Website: slack
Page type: billing-address
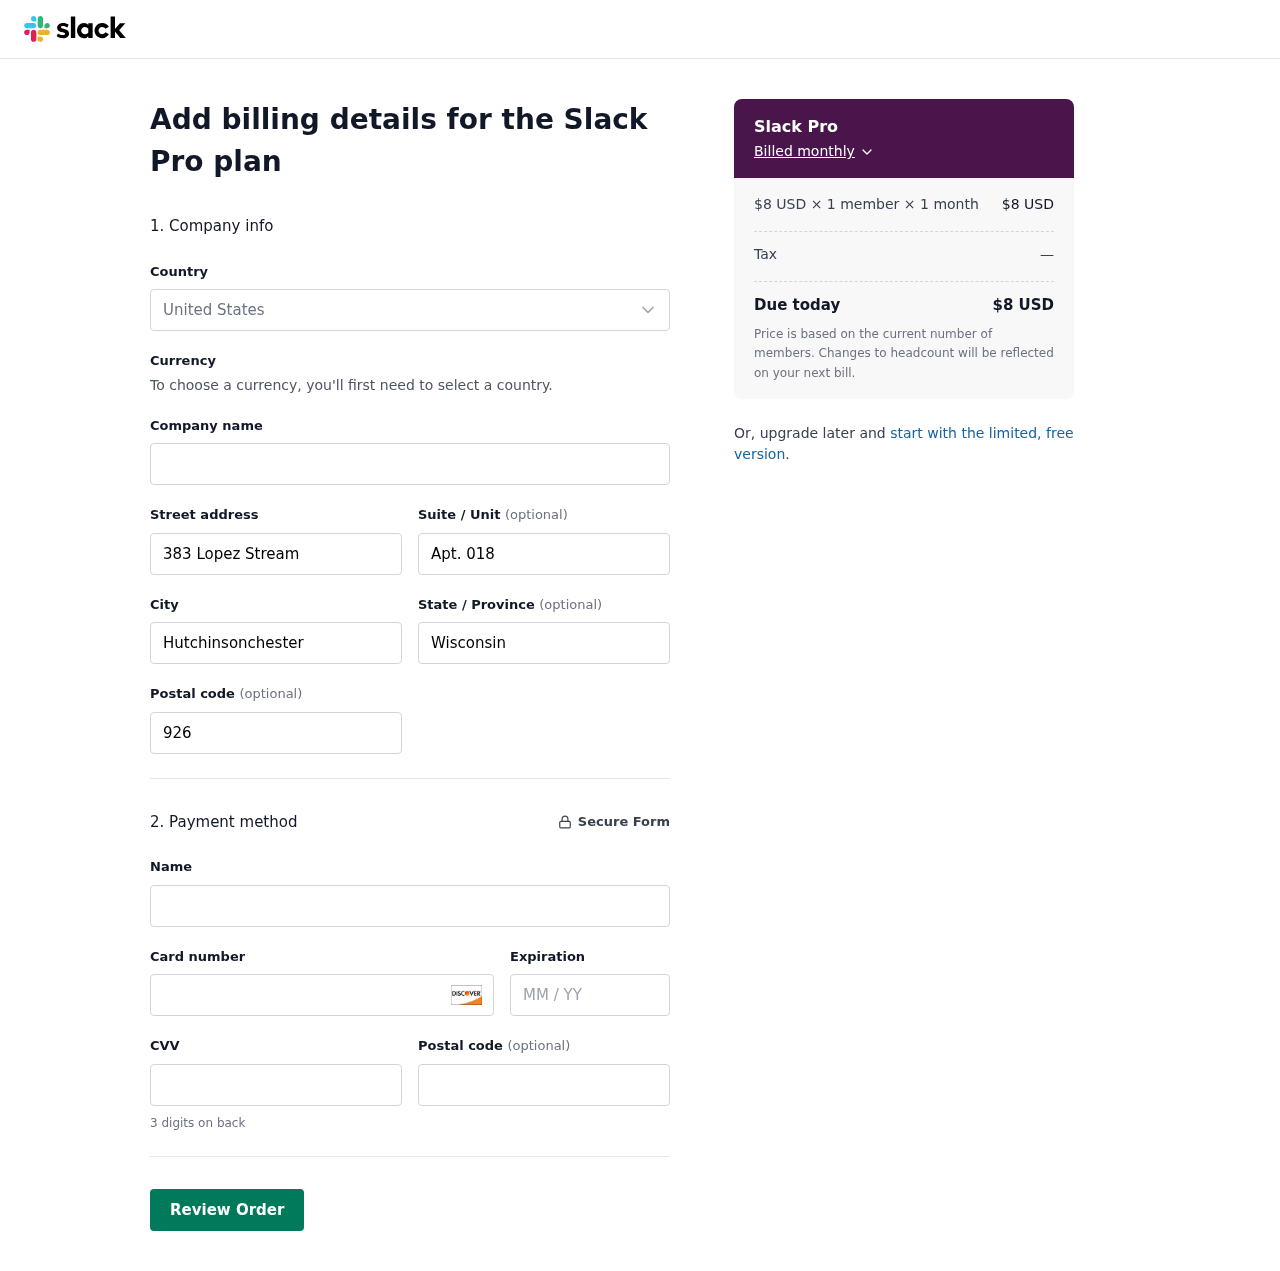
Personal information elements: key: PII_CARD_CVV
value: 365
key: PII_CARD_EXPIRY
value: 09/28
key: PII_CARD_NUMBER
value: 6515 7038 9940 2287
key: PII_CITY
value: Hutchinsonchester
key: PII_COUNTRY
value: United States
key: PII_FULLNAME
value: Judy Nelson
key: PII_POSTCODE
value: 92618
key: PII_POSTCODE2
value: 45019
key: PII_STATE
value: Wisconsin
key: PII_STREET
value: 383 Lopez Stream
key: PII_STREET2
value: Apt. 018
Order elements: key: ORDER_PLAN_PRICE
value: $8 USD
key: ORDER_NUM_MEMBERS
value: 1 member
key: ORDER_NUM_MONTHS
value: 1 month
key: ORDER_SUBTOTAL
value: $8 USD
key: ORDER_TAX
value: —
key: ORDER_TOTAL
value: $8 USD